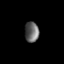
Tissue: prostate
Cell type: T cells
Senescence score: 0.3533
Nuclear area (px): 278
Mean DAPI intensity: 101.899